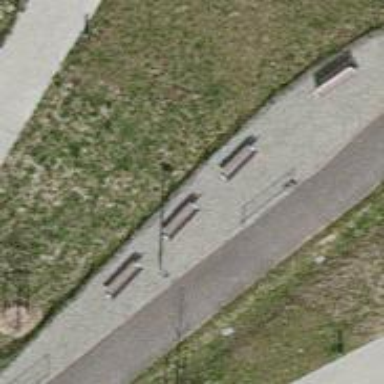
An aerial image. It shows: Bench.